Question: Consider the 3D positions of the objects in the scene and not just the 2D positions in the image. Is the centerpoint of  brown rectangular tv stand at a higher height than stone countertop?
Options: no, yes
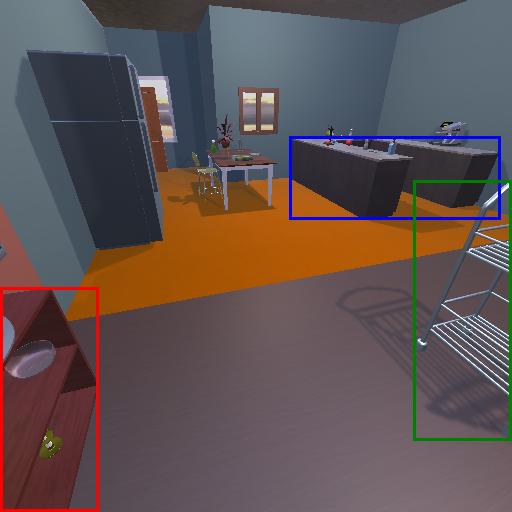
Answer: no